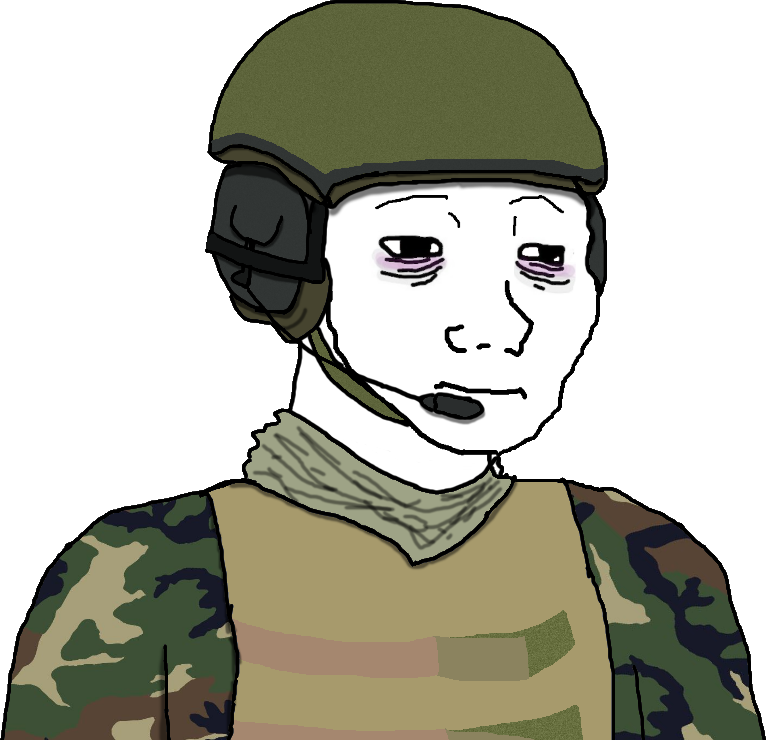
Label: 5_Doomer